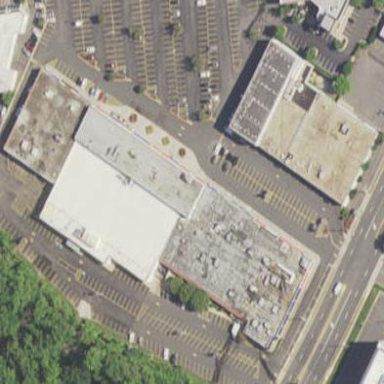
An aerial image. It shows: Retail area.